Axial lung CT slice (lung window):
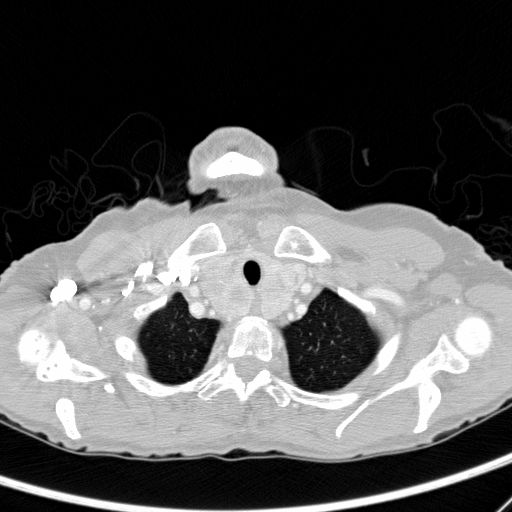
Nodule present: no